Question: I have a Linq-To-Sql dbml file setup with tables from my SQL database. Each table has it's own 'InsertDateUTC' column which is of type DateTimeOffset. I have them set to 'Auto Generated Value = true' so on insert they will be populated with the currently date.
This all works fine for all my tables/objects except for one. The one in question fills in an auto-generated value, but the timezone offset that gets inserted is always '+00:00' unlike the rest of the columns/tables which are '-08:00'. -08:00 is the desired timezone.
This one (see image below) is setup exactly the same as all the other columns. The only difference (that I can think of) is that it is in a different schema in the database. None of the tables are in the dbo schema, they are all other schemas, all created in the same manner, with the same collation.
This table from SchemaB was added after all the tables from SchemaA were already added if that makes any difference.
What have I not thought of here?

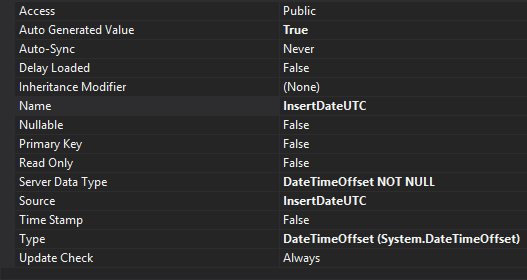
Answer: In SQL Server, what's the default value for this column?
It sounds like '+00:00' isn't desirable.
Is it supposed to be <URL> is the default? Sounds like that's your case with '-08:00'.